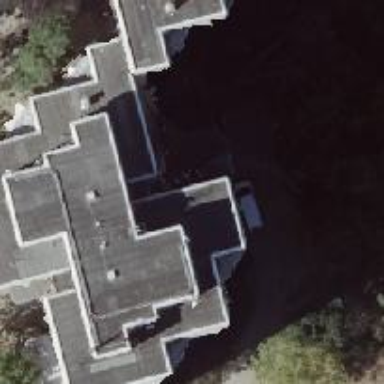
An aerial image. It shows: Residential building with flat roof.